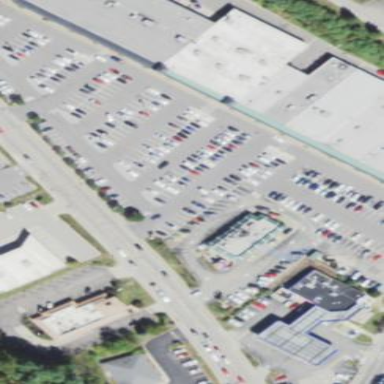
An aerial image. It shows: Retail area.